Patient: sex M, age 67
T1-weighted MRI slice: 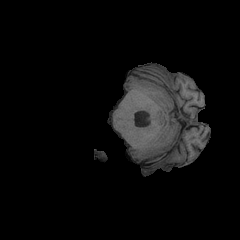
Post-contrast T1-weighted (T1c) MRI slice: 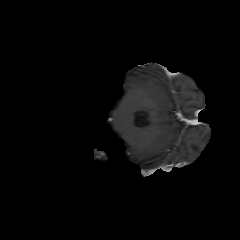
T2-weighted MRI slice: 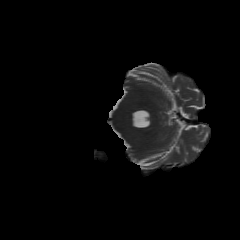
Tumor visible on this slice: no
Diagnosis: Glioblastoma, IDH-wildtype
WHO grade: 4